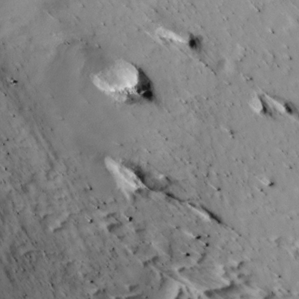
Label: non_frost